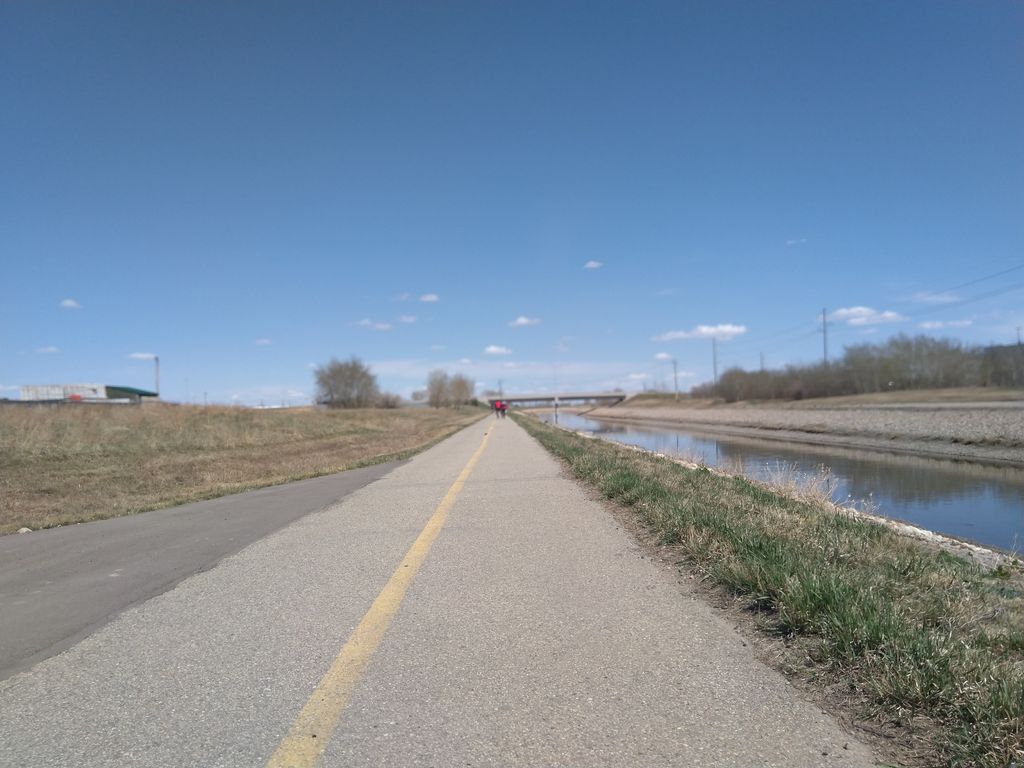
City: calgary